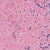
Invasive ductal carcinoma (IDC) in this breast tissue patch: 1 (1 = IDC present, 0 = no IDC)